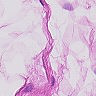
Metastatic tissue present: no